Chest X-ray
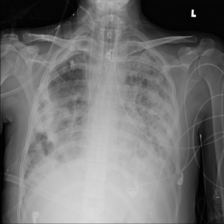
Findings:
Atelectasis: negative
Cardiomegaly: negative
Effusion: positive
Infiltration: positive
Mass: negative
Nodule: negative
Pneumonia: negative
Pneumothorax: positive
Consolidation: negative
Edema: negative
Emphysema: negative
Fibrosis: negative
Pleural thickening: negative
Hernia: negative